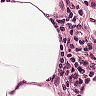
Metastatic tissue present: no